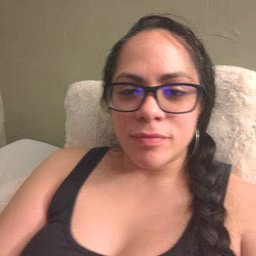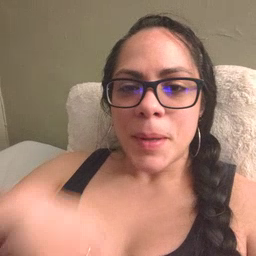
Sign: pig